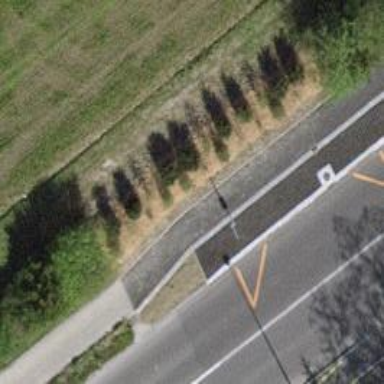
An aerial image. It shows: Bus stop with platform for public transport.